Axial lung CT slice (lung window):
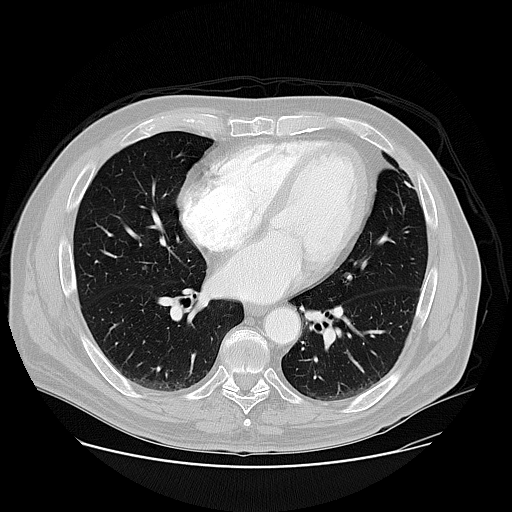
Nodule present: no